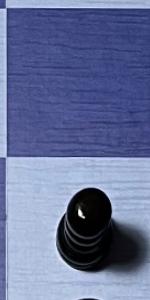
Label: Pawn_Black